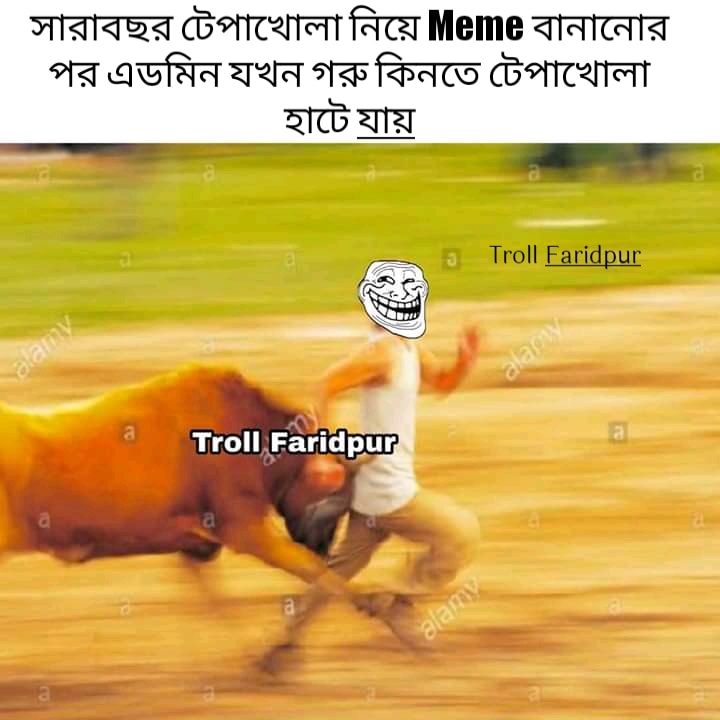
Caption: সারাবছর টেপাখোলা নিয়ে Meme  বানানোর পর এডমিন যখন গরু কিনতে টেপাখোলা হাটে যায়
Label: non-hate